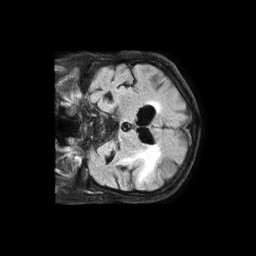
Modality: FLAIR
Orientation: coronal
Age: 82
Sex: male
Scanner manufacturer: philips
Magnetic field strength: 1.5 T
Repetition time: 6 s
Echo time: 0.1025 s